Brain MRI, t2w sequence, axial 2D slice.
Patient: age 29, sex M, weight 90 kg, height 1.9 m
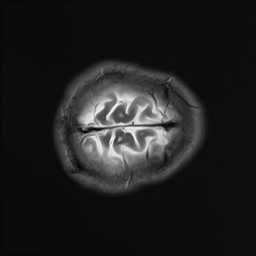